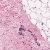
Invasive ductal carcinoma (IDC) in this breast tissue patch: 0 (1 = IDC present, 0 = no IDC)